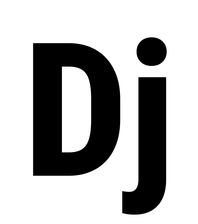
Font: Roboto_Condensed_ExtraBold